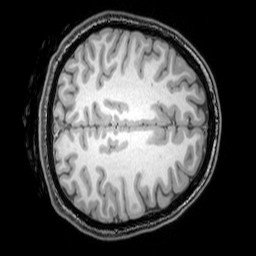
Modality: T1w
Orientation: axial
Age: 21
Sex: female
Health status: healthy
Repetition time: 0.081 s
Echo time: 0.037 s